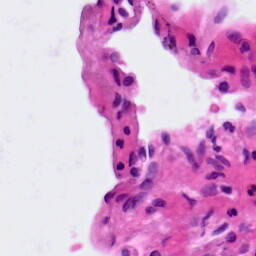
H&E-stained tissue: Lung